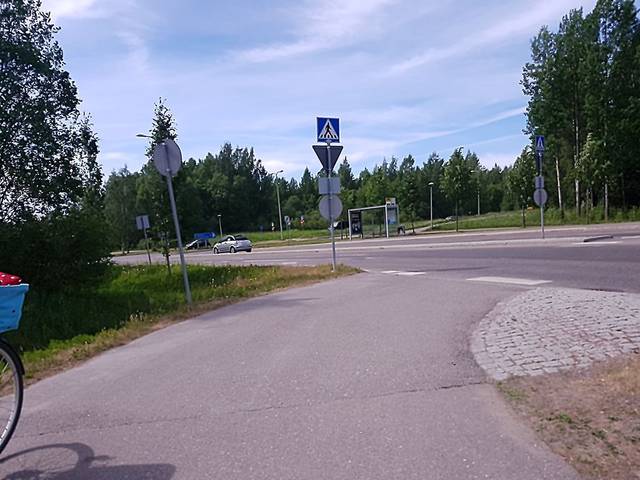
Region: Finland
Coordinates: 60.278, 24.872